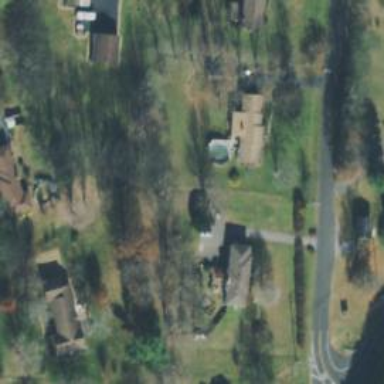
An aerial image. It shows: Driveway.